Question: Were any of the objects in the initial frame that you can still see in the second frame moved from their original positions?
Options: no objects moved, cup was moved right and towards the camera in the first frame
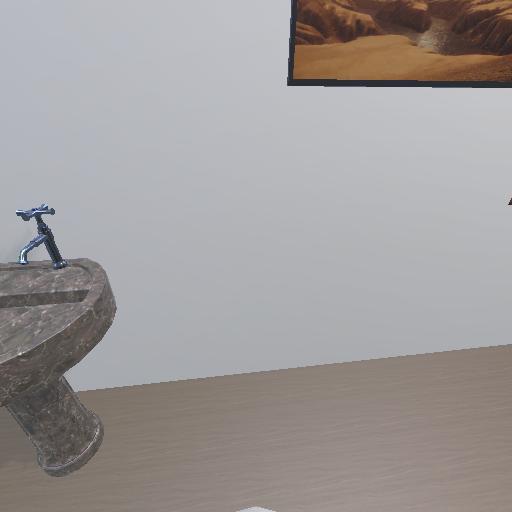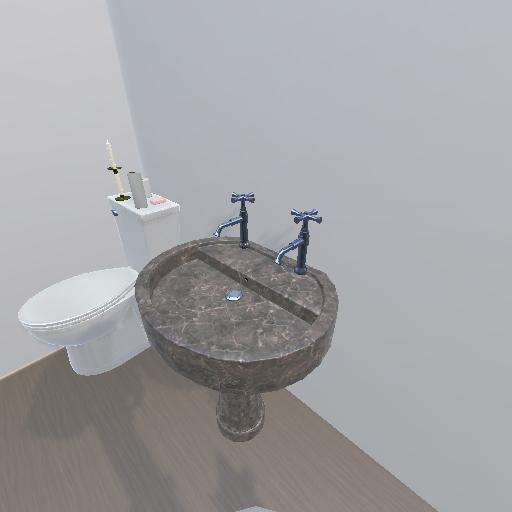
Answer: no objects moved